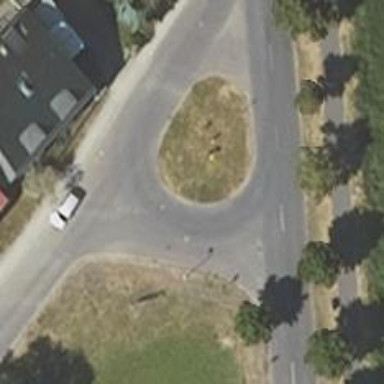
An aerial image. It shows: Stop road.